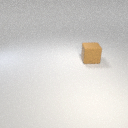
large brown rubber cube